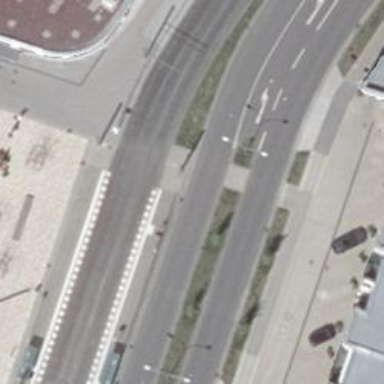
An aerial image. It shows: Uncontrolled tram railway crossing.